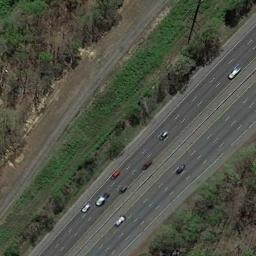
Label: freeway